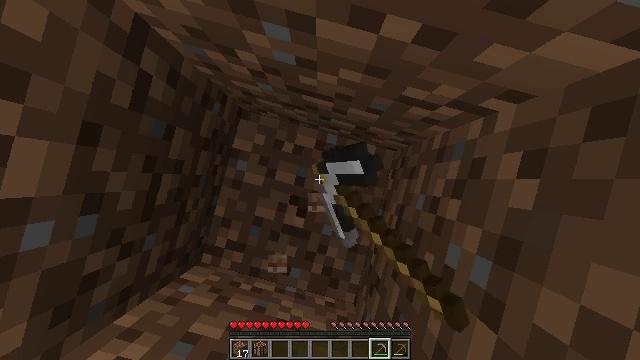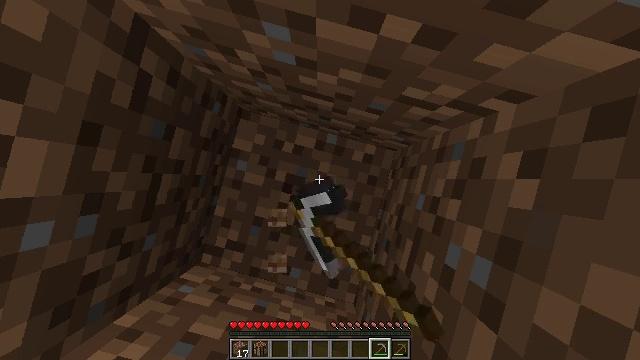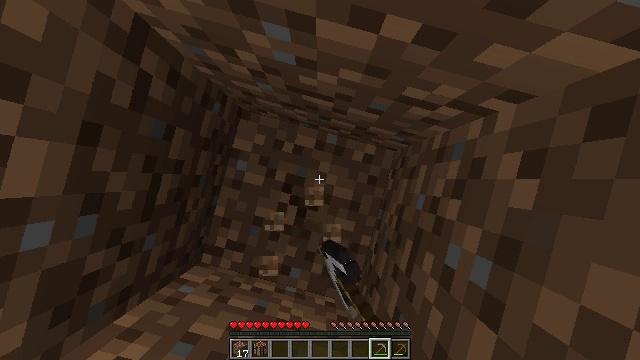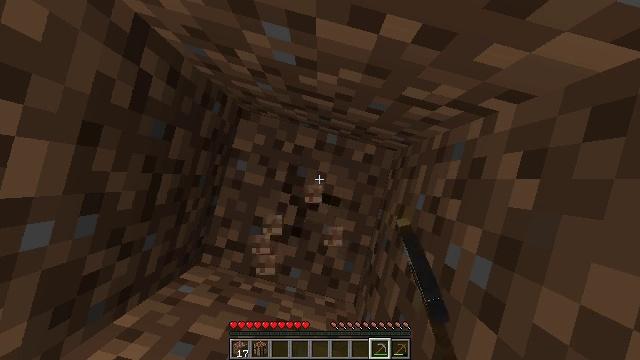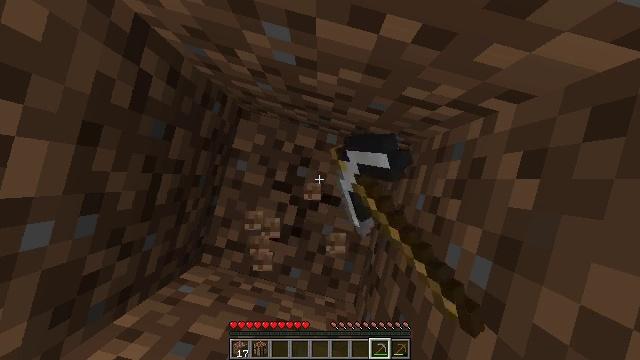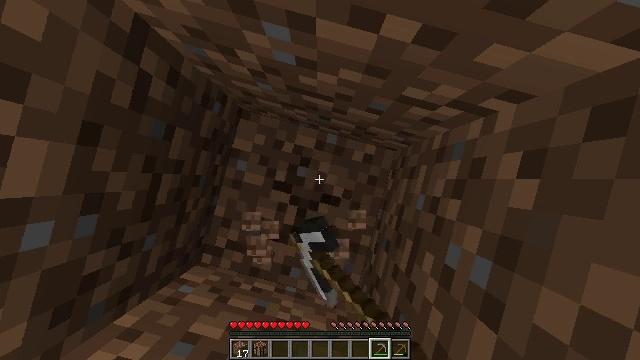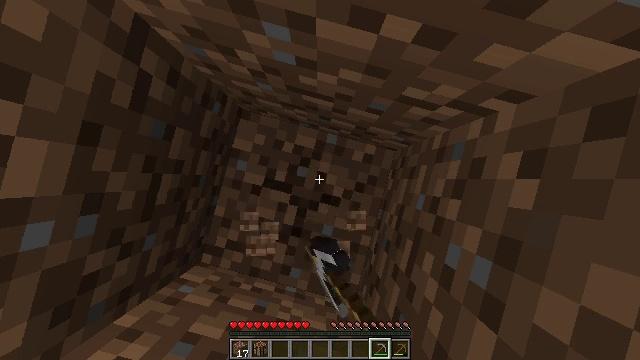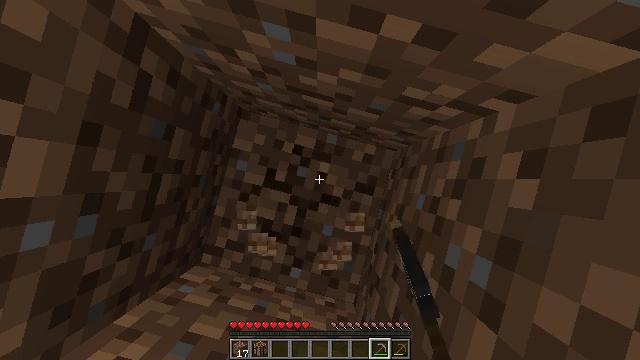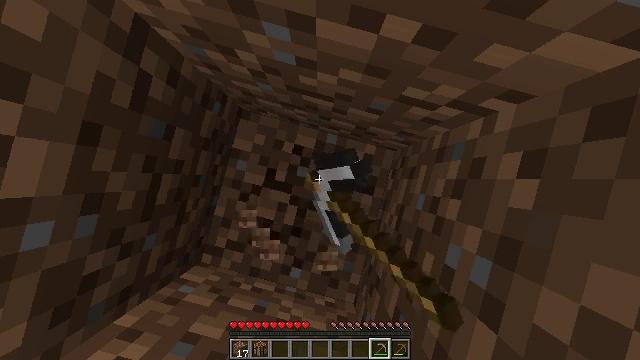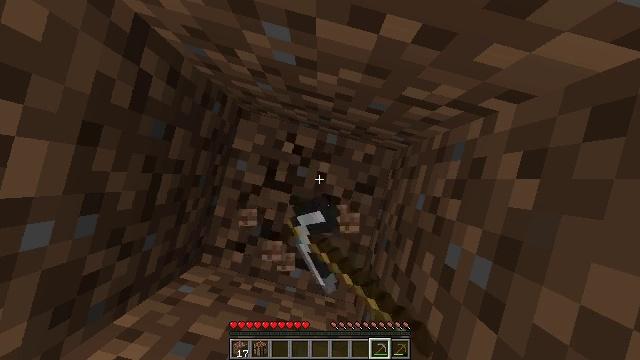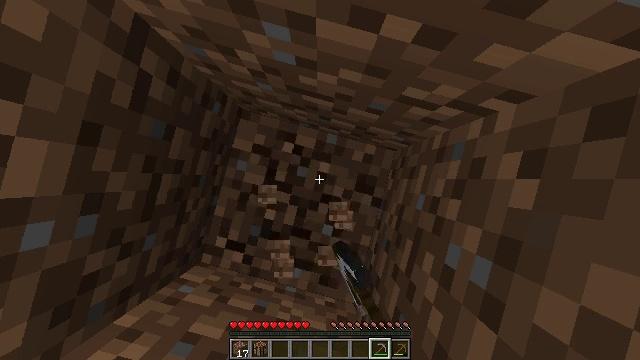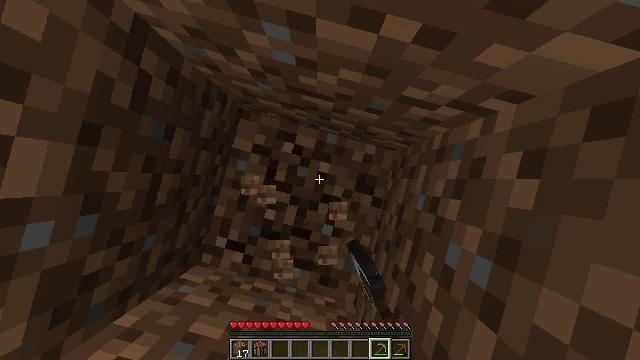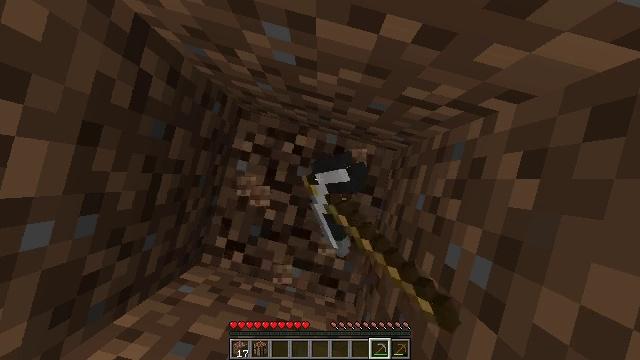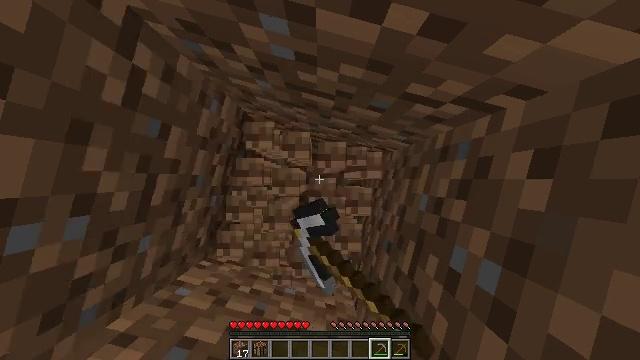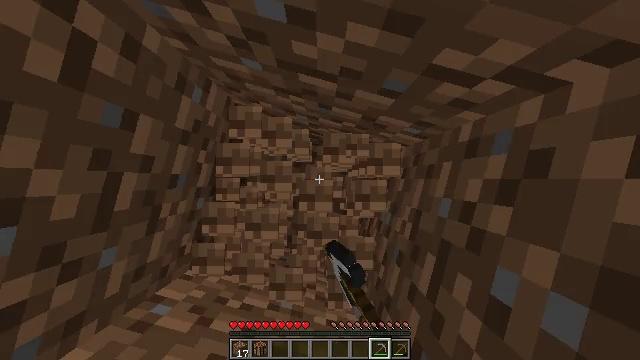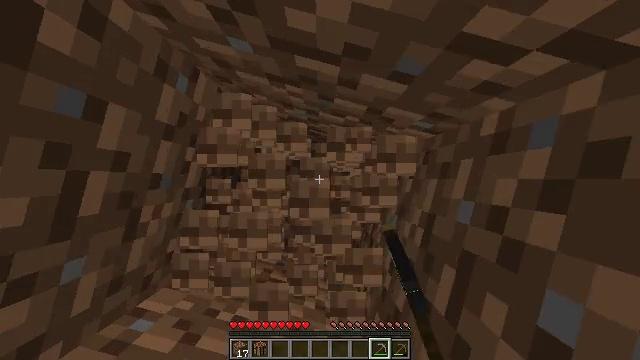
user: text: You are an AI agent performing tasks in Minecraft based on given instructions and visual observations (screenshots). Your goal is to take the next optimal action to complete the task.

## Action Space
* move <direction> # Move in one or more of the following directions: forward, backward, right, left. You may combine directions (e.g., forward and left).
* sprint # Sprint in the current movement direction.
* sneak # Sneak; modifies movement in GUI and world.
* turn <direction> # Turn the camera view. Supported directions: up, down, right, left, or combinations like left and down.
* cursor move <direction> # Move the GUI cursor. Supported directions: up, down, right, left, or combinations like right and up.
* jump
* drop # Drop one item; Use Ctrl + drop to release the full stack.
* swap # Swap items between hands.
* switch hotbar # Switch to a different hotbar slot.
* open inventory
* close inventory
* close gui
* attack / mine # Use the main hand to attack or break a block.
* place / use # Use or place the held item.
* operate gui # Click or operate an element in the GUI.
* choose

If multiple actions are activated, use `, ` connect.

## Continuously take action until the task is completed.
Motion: motion action
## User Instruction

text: Mine dirt from the ground.
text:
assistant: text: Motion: attack / mine
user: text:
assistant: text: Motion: attack / mine
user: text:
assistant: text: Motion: attack / mine
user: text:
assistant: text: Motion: attack / mine
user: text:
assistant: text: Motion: attack / mine
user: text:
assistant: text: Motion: attack / mine
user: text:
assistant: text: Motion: attack / mine
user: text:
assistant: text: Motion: attack / mine
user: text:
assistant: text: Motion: attack / mine
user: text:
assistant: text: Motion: attack / mine
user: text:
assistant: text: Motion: attack / mine
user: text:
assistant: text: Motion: attack / mine
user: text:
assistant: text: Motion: attack / mine
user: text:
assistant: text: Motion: attack / mine
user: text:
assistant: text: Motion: attack / mine
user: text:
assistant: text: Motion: attack / mine
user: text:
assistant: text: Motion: attack / mine
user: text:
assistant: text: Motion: attack / mine
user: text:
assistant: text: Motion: attack / mine
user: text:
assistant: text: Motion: attack / mine
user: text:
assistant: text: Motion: attack / mine
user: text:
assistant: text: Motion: attack / mine
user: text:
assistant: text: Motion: attack / mine
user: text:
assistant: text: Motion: attack / mine
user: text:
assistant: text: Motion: attack / mine
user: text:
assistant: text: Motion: attack / mine
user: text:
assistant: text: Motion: attack / mine
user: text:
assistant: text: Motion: attack / mine
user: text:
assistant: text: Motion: attack / mine
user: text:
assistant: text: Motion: attack / mine